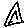
Label: triangle